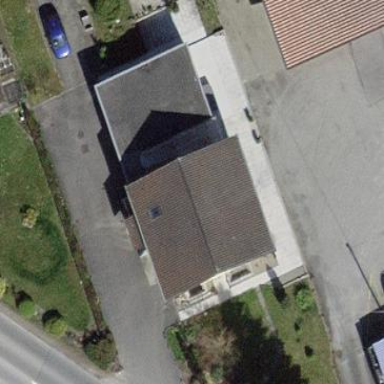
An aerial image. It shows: Building with tile roof.